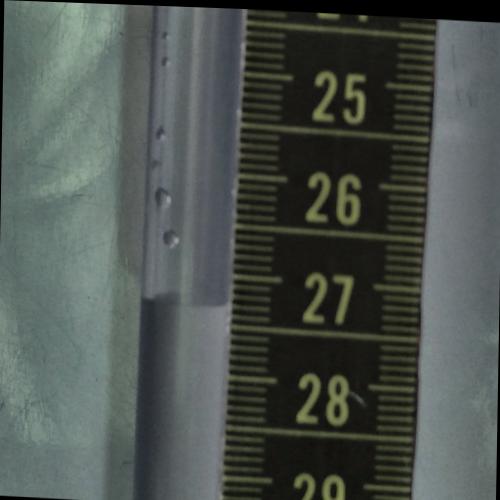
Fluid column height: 27.3 cm